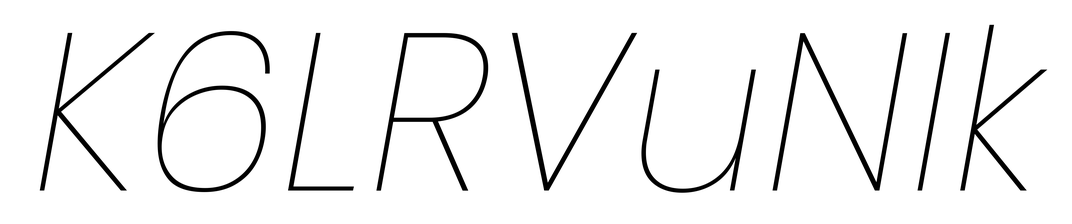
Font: Poppins-ThinItalic